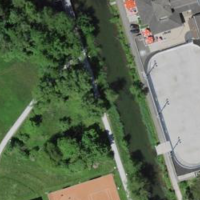
EUNIS habitat code: 53
Species observed at this site:
Chroicocephalus ridibundus
Phylloscopus collybita
Corvus corone
Gallinula chloropus
Cyanistes caeruleus
Fulica atra
Angelica sylvestris
Anas platyrhynchos
Parus major
Streptopelia decaocto
Pica pica
Urtica dioica
Spinus spinus